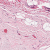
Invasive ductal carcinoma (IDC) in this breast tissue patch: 0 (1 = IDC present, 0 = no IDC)